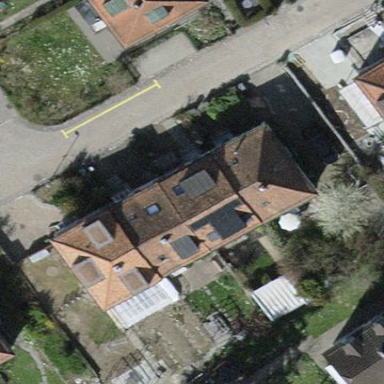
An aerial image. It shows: Terrace building.